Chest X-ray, PA view. Patient: 48 years old, sex F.
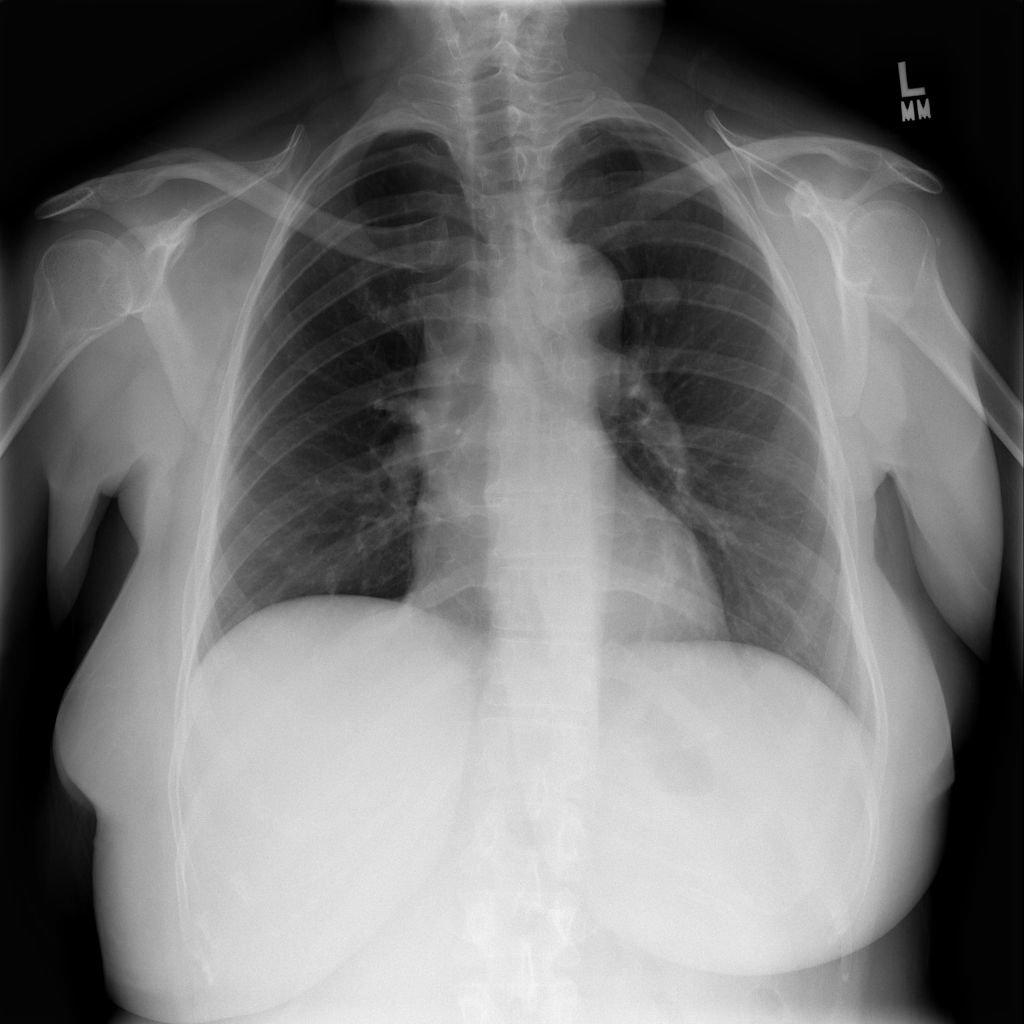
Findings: Nodule